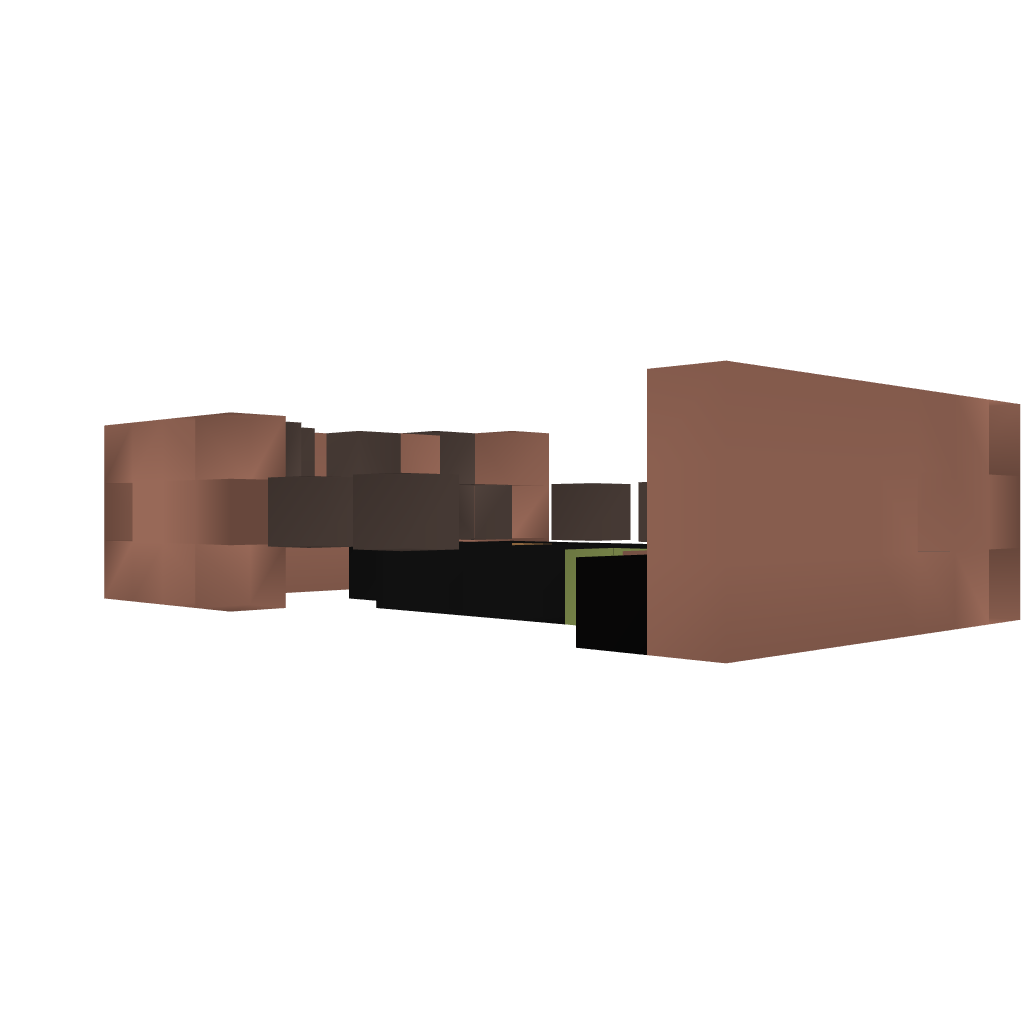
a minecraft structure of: The Trail Machine